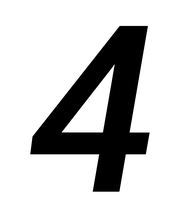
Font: Roboto-Italic_Medium_Italic